Question: I have this as my django display

The code for doing this is:
'''
class PurchaseOrder(models.Model):
product = models.ManyToManyField('Product', null =True)
def get_products(self):
return "
".join([p.products for p in self.product.all()])
class Product(models.Model):
products = models.CharField(max_length=256, null =True)
def __unicode__(self):
return self.products
'''
views.py:
'''
class PurchaseOrderAdmin(admin.ModelAdmin):
fields = ['product']
list_display = ('get_products')
'''
So I've attempted to do this:
'''
from django.utils.html import format_html
def get_products(self):
return format_html(" <p> </p>").join([p.products for p in self.product.all()])
'''
however, it's still not returning it in HTML. Or rather, the way I want it in the image
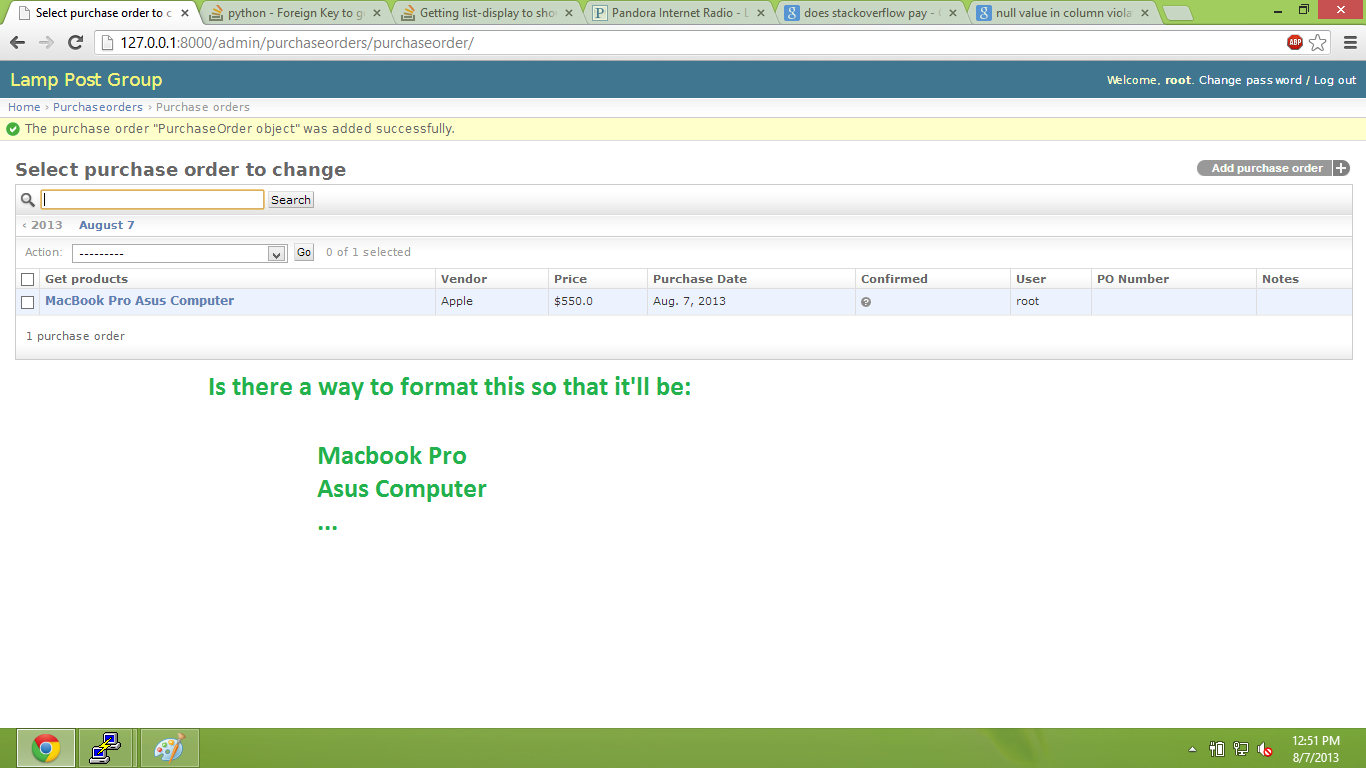
Answer: You need to set the field to allow tags for the HTML to show up in the admin list display:
'''
class PurchaseOrder(models.Model):
product = models.ManyToManyField('Product', null =True)
def get_products(self):
return "<br />".join([p.products for p in self.product.all()])
get_products.allow_tags = True
'''
See <URL> for more information.